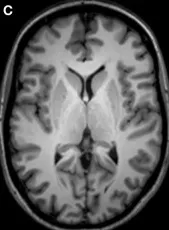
Striatum, thalamus, subcortical white matter, and cerebral cortex appear morphologically normal on both sides [axial image in panel (C).
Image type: radiology (mri)